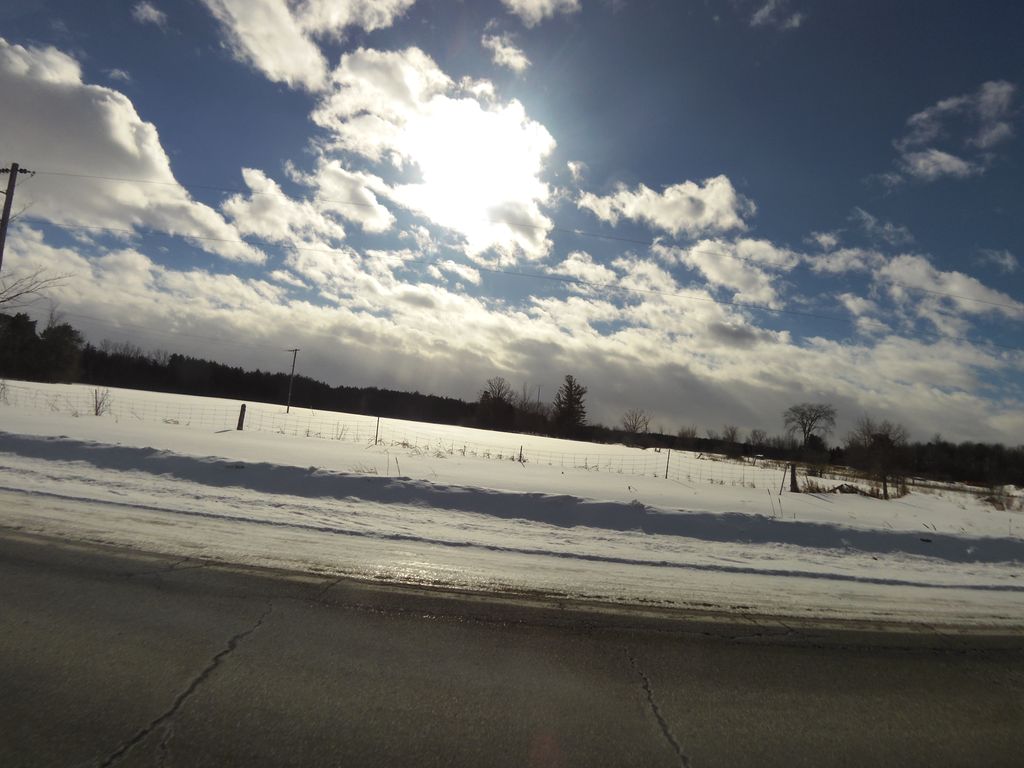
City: ottawa-gatineau